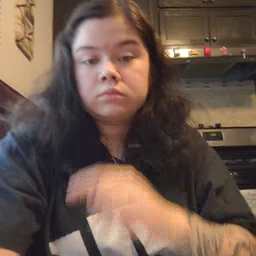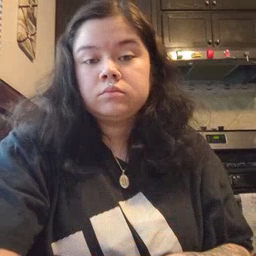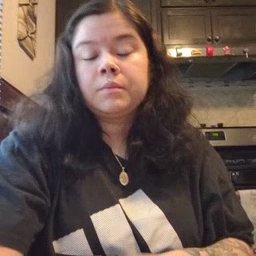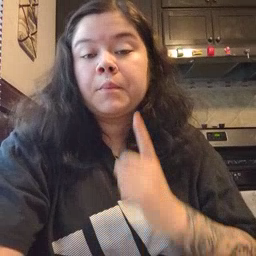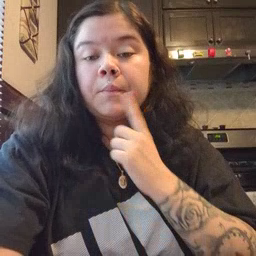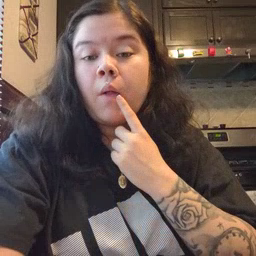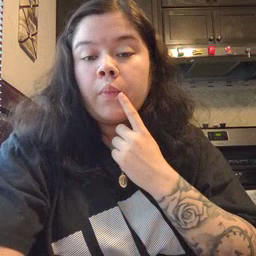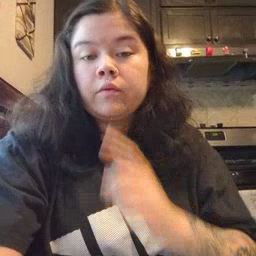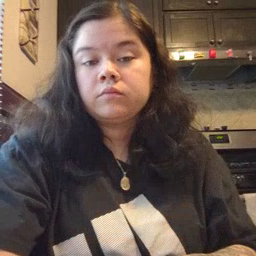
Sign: mouth